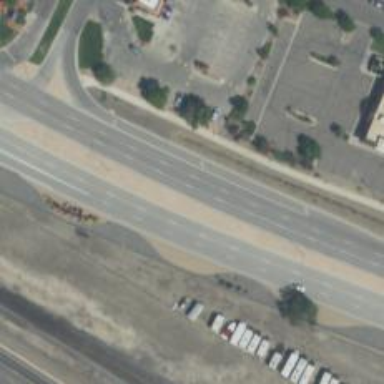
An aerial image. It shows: High-quality trunk expressway with grade1 track type.